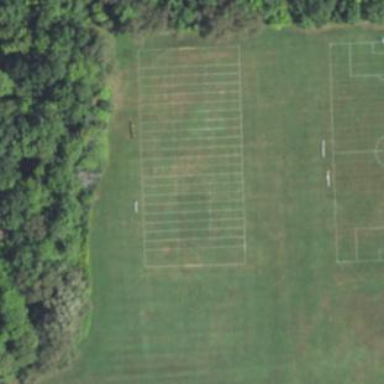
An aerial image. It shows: American football pitch for leisure and sport activities.